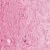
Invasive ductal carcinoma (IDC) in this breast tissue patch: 0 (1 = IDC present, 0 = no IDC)